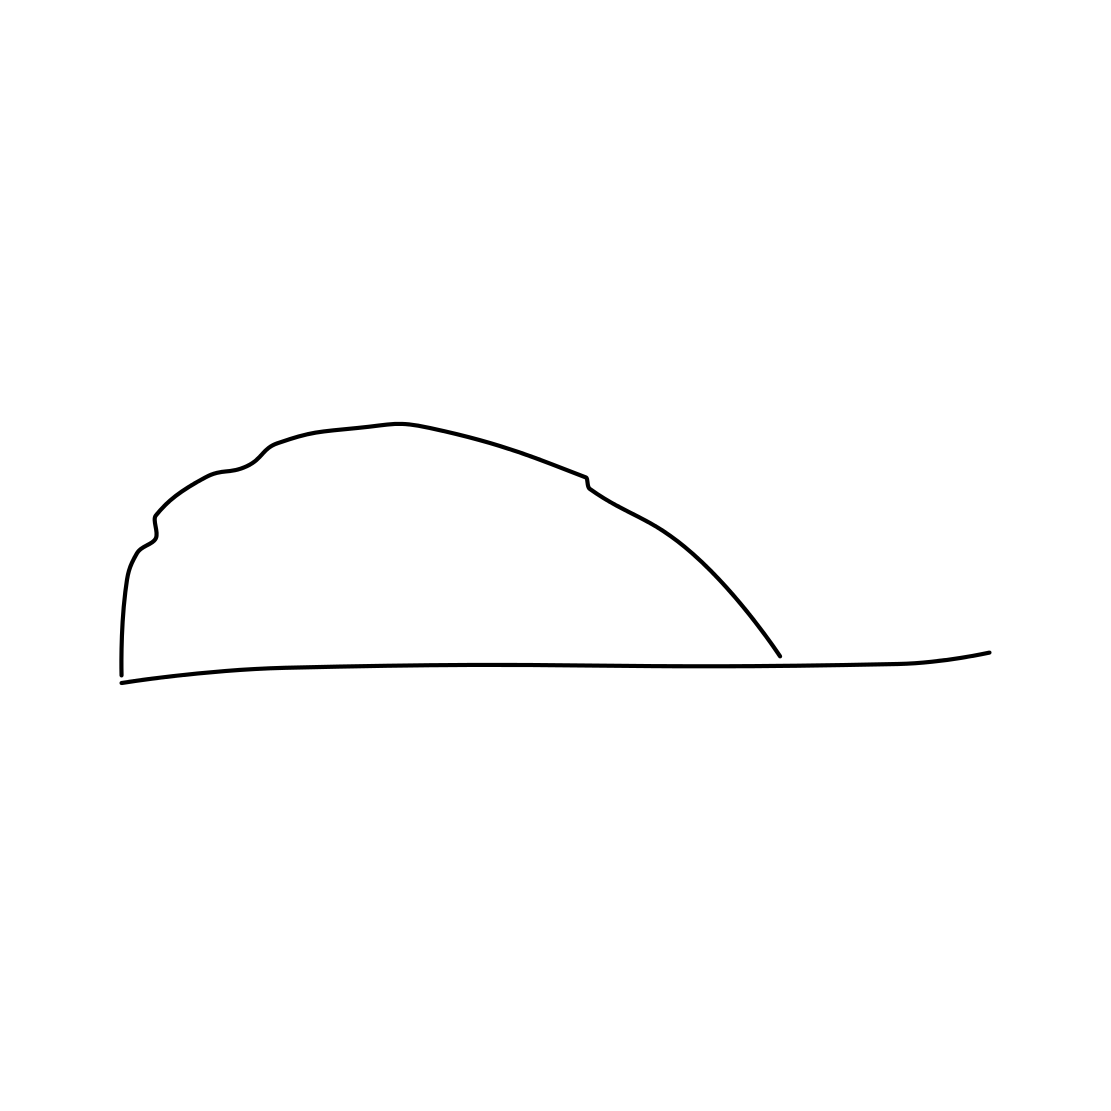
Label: hat